Question: To be more specific, here's an image showing what I'm trying to do:

A specific width centered div contains an img with a text div above it on the top-right corner.
I'm facing two problems here.
- -
Anyway to get these two to get along inside the div?
Thanks!
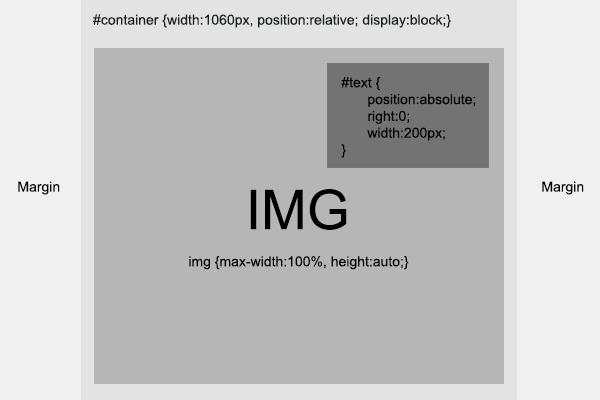
Answer: I have built a quick sample that should mimic my understanding about your question.
<URL>
You may remove the boarders from 'css', they are only for the demonstration, so you may identify each element's boarder while re-sizing the browser
The key to center an 'img' inside a container is to give that container 'text-align:center;' then you need to apply 'max-width: 100%;' along with 'margin:auto' to the 'img' so to re-size the image dynamically while playing around with the browser's width
'''
<div class="container">
<div id="text">
Lorem ipsum dolor sit amet, consectetur adipiscing elit. Nulla hendrerit magna eros, sed adipiscing neque sollicitudin ac. Aenean in nisi faucibus erat bibendum elementum. Quisque blandit nisi et accumsan dapibus. Cras placerat sagittis lacinia. Quisque eu erat tortor. Donec imperdiet massa nulla, at aliquam lacus rhoncus auctor. Integer vitae nunc sollicitudin, elementum orci et, rhoncus orci. Sed ut adipiscing mi.
</div>
<img src="http://www.outcomes.somee.com/images/kitchen_adventurer_caramel.jpg" />
</div>
'''
'''
.container {
max-width: 980px;
position: relative;
margin: 0 auto;
border: 1px solid green;
text-align: center;
}
#text {
position: absolute;
right: 0px;
border: 1px solid black;
text-align: left;
width:200px;
}
img {
max-width: 100%;
height: auto;
width: auto\9; /* ie8 */
}
'''